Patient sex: F
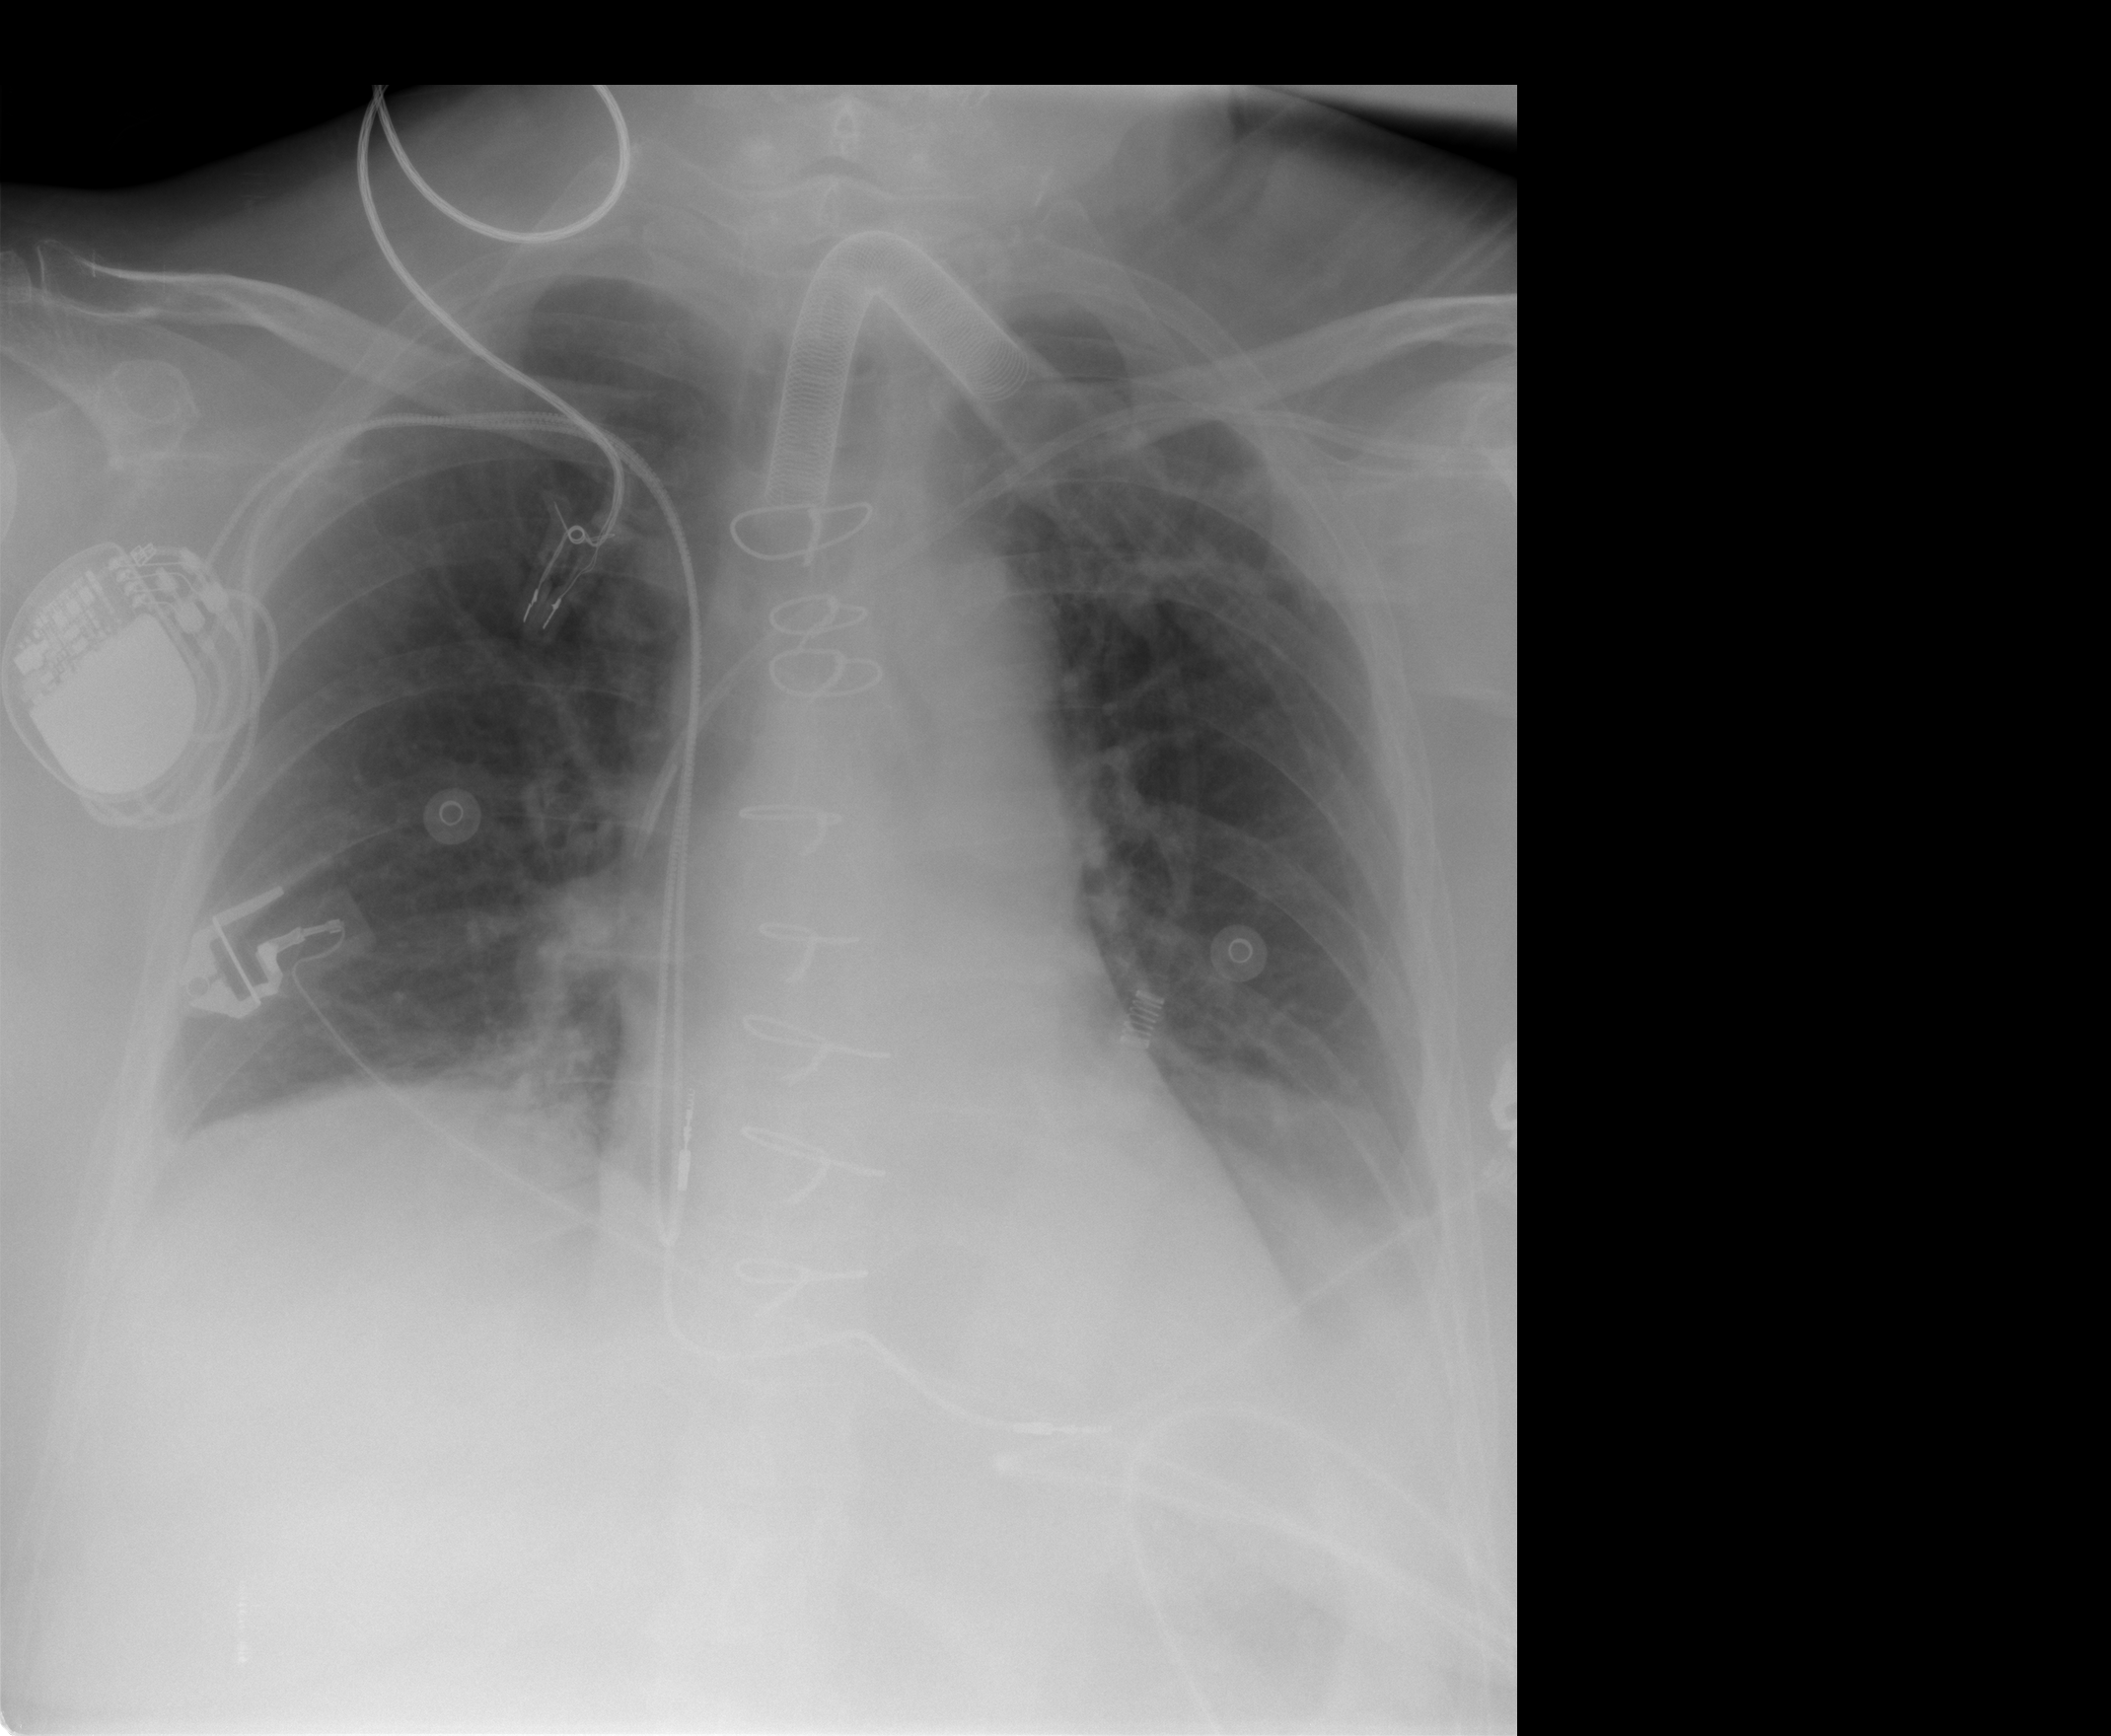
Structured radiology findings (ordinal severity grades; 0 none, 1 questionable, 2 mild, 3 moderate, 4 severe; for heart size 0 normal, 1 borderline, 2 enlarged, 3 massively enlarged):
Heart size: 0
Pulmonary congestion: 2
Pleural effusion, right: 2
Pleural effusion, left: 2
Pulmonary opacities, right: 0
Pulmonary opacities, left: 0
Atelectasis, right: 2
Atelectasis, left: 2